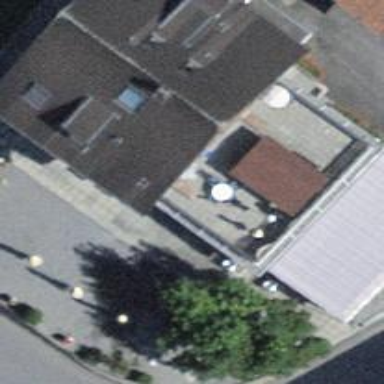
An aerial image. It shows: Restaurant building.